Question: I am trying to plot satellite orbits in matlab. This is the question and formula:

This is my code so far.
'''
clear;
clc;
a = linspace(0,2 .* pi,360);
p = 1000;
e1 = ([0 .25 .50]);
r1 = (p) ./ (1 - (e1 .* (cos(a))));
'''
It produces this error:
> Matrix dimensions must agree.'''
Error in hw5 (line 8)
'''
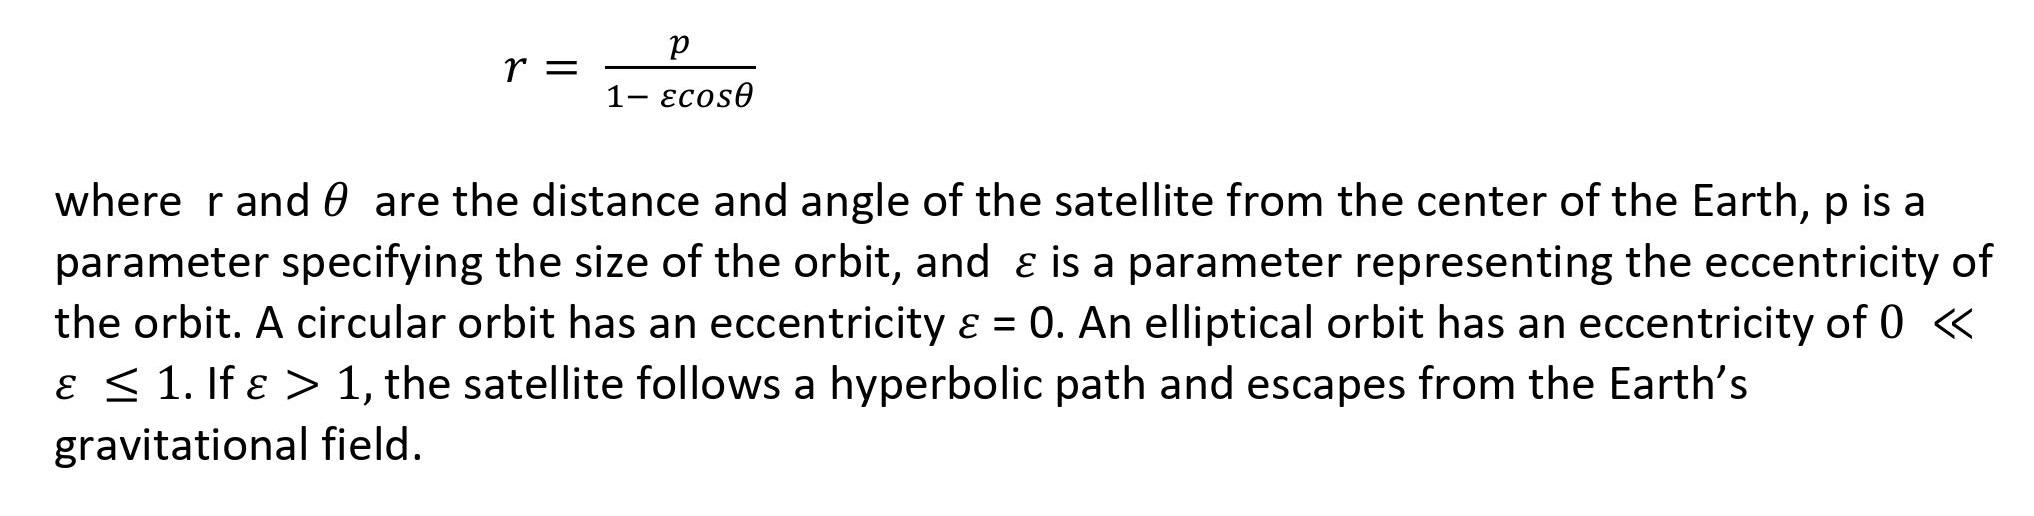
Answer: When using '.*', './' or '.^', both sides must have same sizes. In your code 'e1' and 'cos(a)' are not of same sizes. If you want to calculate distance of satellite for different eccentricities, you can use a for loop:
'''
clear; clc; close all;
a = linspace(0,2 .* pi,360);
p = 1000;
e1 = [0 .25 .50];
for e=e1
r1 = (p) ./ (1 - (e .* cos(a)));
polarplot(a, r1), hold on
end
'''
You also can use <URL> if you want to do it without using loops:
'''
clear; clc; close all;
a = linspace(0,2 .* pi,360);
p = 1000;
e1 = [0 .25 .50];
denominator = bsxfun(@(e, a) 1 - (e .* cos(a)), e1', a);
r1 = bsxfun(@rdivide, p, denominator);
polarplot(repmat(a', 1, 3), r1')
'''